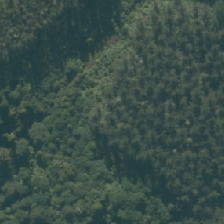
Land cover: harvested_forest